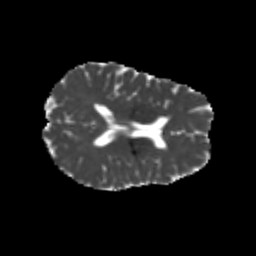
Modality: MD
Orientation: axial
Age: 22
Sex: female
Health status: healthy
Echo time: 0.074 s